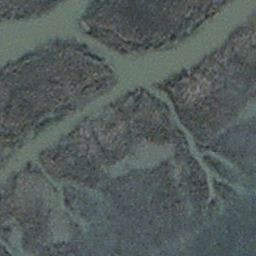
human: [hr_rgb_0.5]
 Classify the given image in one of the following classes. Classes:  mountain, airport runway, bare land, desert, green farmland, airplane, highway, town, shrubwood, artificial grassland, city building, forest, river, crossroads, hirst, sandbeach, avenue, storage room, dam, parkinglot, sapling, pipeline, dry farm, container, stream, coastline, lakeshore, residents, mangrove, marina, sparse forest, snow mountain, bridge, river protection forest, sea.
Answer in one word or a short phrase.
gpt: stream